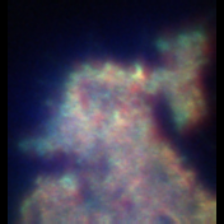
Taxon: Unknown_detritus
Group: Unknown